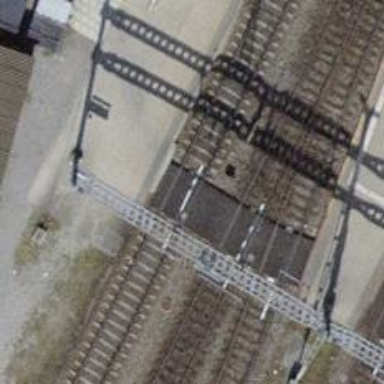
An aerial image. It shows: Level crossing along the railway.